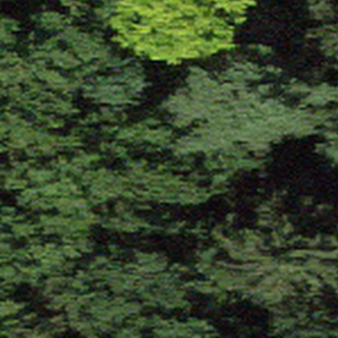
Label: other